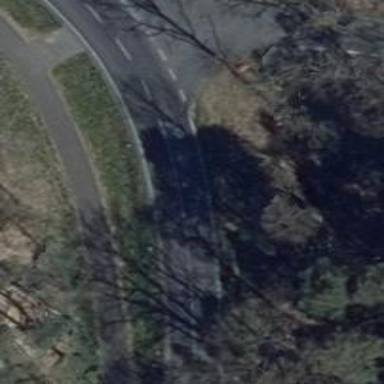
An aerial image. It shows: Secondary road with asphalt surface and lane markings.